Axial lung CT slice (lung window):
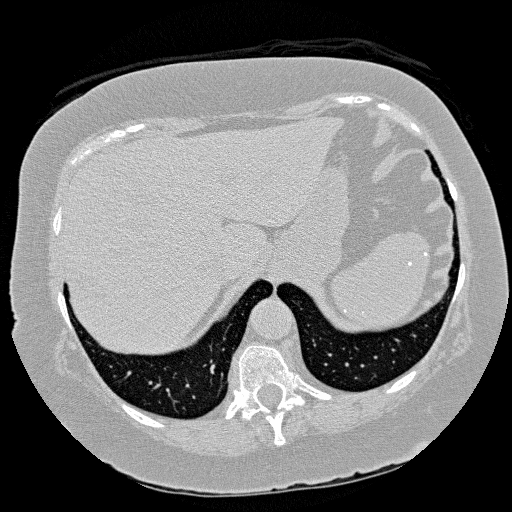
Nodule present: no